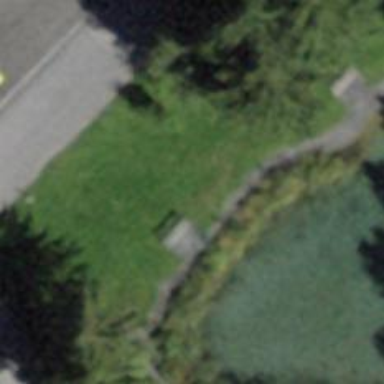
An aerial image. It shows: Bench.